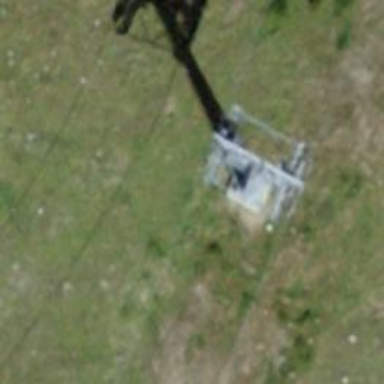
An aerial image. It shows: Pylon for aerialway.